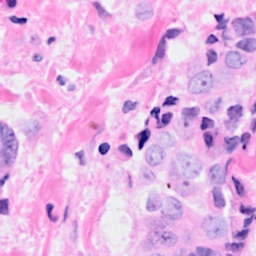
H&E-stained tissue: Breast